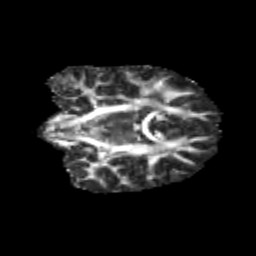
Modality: FA
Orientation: coronal
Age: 10
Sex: male
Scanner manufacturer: siemens
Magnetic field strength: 3 T
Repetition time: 3.8 s
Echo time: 0.07 s